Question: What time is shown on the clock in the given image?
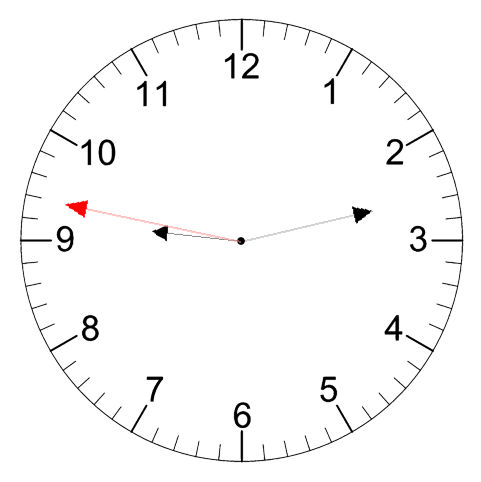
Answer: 09:12:47